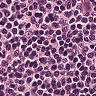
Metastatic tissue present: no